Question: I have this XAML code and I want the grid to be in row 2 and Column 1-3.
Now the problem is if I specify the margin of grid, it doesn't look good with devices of different sizes and if I don't specify margin, the grid goes out of the mobile screen.
How to keep the margin auto and grid inside the layout
'''
<Grid Grid.Row="2" Grid.Column="1" Grid.ColumnSpan="3">
<Button x:Name="undoButton"
Content="undo"
Grid.Column="1" Grid.Row="2"
HorizontalAlignment="Left"
Click="undoButton_Click" Height="70" Width="90"
FontSize="16" Background="#FF4B9599" />
<Button x:Name="redoButton" Content="redo"
Height="70"
Width="90"
Grid.Column="2" Grid.Row="2"
HorizontalAlignment="Center"
Click="redoButton_Click" FontSize="16"
Background="#FF4B9599"/>
<Button x:Name="clearButton"
Content="clear"
HorizontalAlignment="Right"
Height="70" Width="90"
Grid.Column="3" Grid.Row="2"
FontSize="16" Background="#FF4B9599"
Click="clearButton_Click"/>
</Grid>
'''
Here is the definition of rows and columns:
'''
<Grid.RowDefinitions>
<RowDefinition Height="90" />
<RowDefinition Height="Auto"/>
<RowDefinition Height="Auto"/>
</Grid.RowDefinitions>
<Grid.ColumnDefinitions>
<ColumnDefinition Width="*"/>
<ColumnDefinition Width="*"/>
<ColumnDefinition Width="*"/>
<ColumnDefinition Width="*"/>
<ColumnDefinition Width="*"/>
</Grid.ColumnDefinitions>
'''
There is the grid if I don't add margin

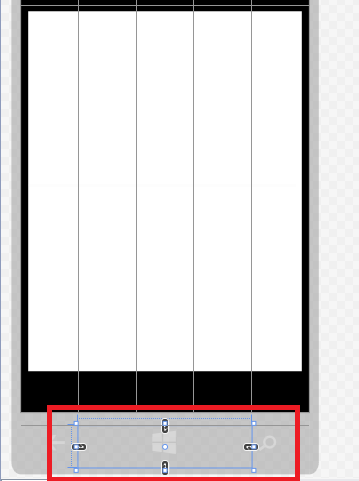
Answer: From what you have provided us,
the solution would be pretty simple
Replace this:
'''
<Grid.RowDefinitions>
<RowDefinition Height="90" />
<RowDefinition Height="Auto"/>
<RowDefinition Height="Auto"/>
</Grid.RowDefinitions>
'''
with this:
'''
<Grid.RowDefinitions>
<RowDefinition Height="*"/>
<RowDefinition Height="*"/>
<RowDefinition Height="90" />
</Grid.RowDefinitions>
'''
If you give us more information of the desired result and the other items you want to put in row 0 and row 1, we can give more specific help to you.